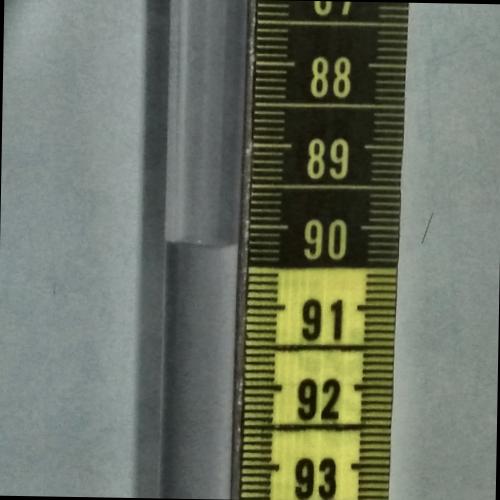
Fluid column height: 90.2 cm